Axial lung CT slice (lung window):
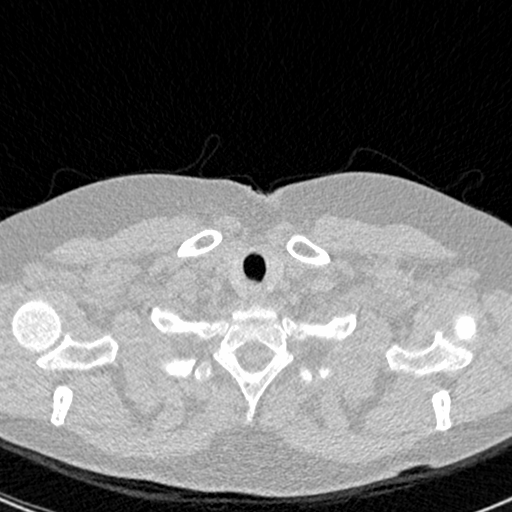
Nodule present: no